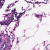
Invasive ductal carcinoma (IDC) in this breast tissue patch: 0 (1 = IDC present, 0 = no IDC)